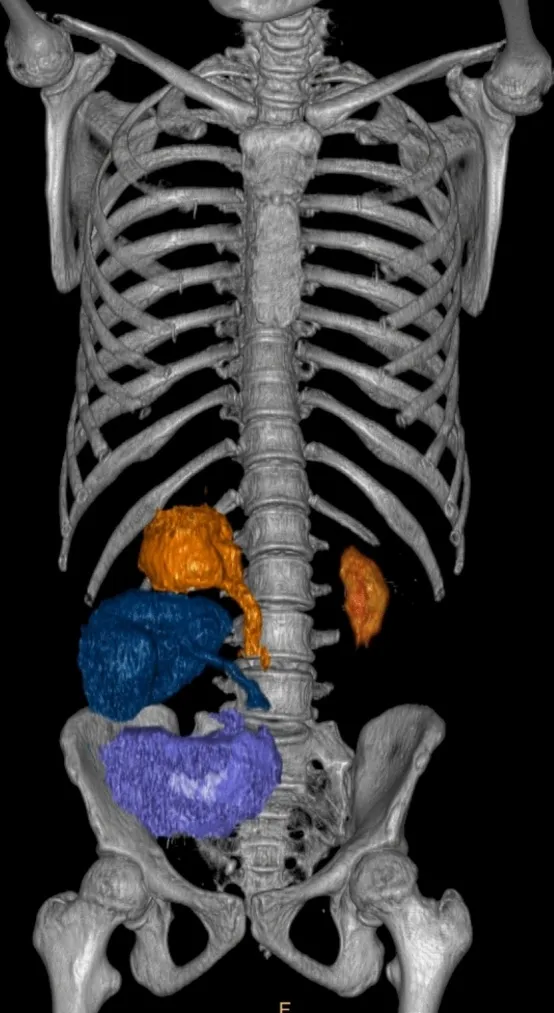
CT reconstruction showing the patient's native kidneys (orange), the right flank transplanted kidney (blue) and the right iliac fossa transplanted kidney (violet).
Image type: radiology (ct)